Question: <URL>
I added a span right after the first table, but it didn't work as i expected, there is a gap between the table and the span, and the span width does not conform the first table's width too
This is the css for the span:
'''
.tieudecuoi
{
line-height:24px;
background-color: #80A5CE;
text-transform: uppercase;
color: #FFF;
font-weight: bold;
font-size: 12px;
margin-top: 0;
margin-bottom: 0;
padding-top:0px;
padding-bottom: 0;
width:300px !important;
}
'''

<URL>
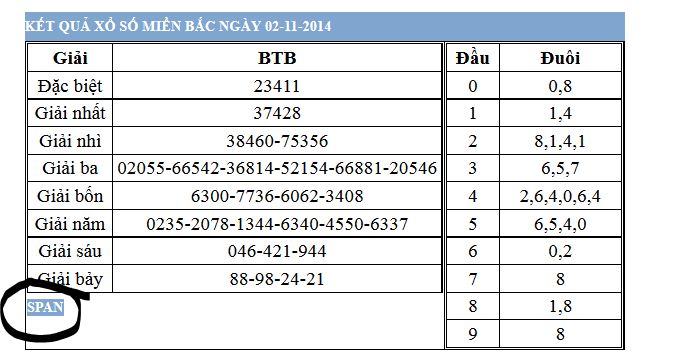
Answer: It works for me, like I mentioned in the comments, but I just tested it in Chrome...
: I changed the aproach a little bit, I am not sure if this is something you can do in your project, but if you do, it will give you the desire result. Please let me know if this is doable for you.
'''
.tieudecuoi {
background-color: #80A5CE;
text-transform: uppercase;
color: #FFF;
font-weight: bold;
font-size: 12px;
margin-top: 0;
margin-bottom: 0;
padding-top: 0px;
padding-bottom: 0;
}
body {
}
table, th, td, tr {
border-collapse: collapse;
border: 1px solid;
}
.tb {
width: 500px;
}
/*2 cell dau tien, xac dinh do rong*/
.tdkq {
width: 70%;
vertical-align: top;
}
.tddd {
width: 30%;
vertical-align: top;
}
/*bang ket qua va dau duoi*/
.tbkq {
width: 100%;
word-wrap: break-word;
table-layout: fixed;
float: left;
margin-bottom: 0;
padding-bottom: 0;
}
.tbdd {
width: 100%;
}
/*cot giai va ket qua cua bang ket qua*/
.trkq {
width: 100%;
}
.thkqgiai {
width: 20% !important;
}
.thkqso {
width: 80% !important;
}
.tdkqgiai {
text-align: center;
}
.tdkqso {
text-align: center;
word-wrap: break-word !important;
}
/*cot dau va duoi cua bang dau duoi*/
.thdddau {
width: 30%;
}
.thddduoi {
width: 70%;
}
/*tieu de cho bang kq*/
.tieudemien {
line-height: 24px;
background-color: #80A5CE;
text-transform: uppercase;
color: #FFF;
font-weight: bold;
font-size: 12px;
width: 500px;
margin-bottom: 0;
padding-bottom: 0;
}
'''
'''
<h2 class="tieudemien"> Ket qua xo so Mien Bac ngay 02-11-2014</h2>
<table class="tb">
<tbody>
<tr>
<td class="tdkq">
<table class="tbkq">
<tbody>
<tr class="trkq">
<th class="thkqgiai">Giai</th>
<th class="thkqso">BTB</th>
</tr>
<tr>
<td class="tdkqgiai">Dac biet</td>
<td class="tdkqso">23411</td>
</tr>
<tr>
<td class="tdkqgiai">Giai nhat</td>
<td class="tdkqso">37428</td>
</tr>
<tr>
<td class="tdkqgiai">Giai nh&#236;</td>
<td class="tdkqso">38460-75356</td>
</tr>
<tr>
<td class="tdkqgiai">Giai ba</td>
<td class="tdkqso">02055-66542-36814-52154-66881-20546</td>
</tr>
<tr>
<td class="tdkqgiai">Giai bon</td>
<td class="tdkqso">6300-7736-6062-3408</td>
</tr>
<tr>
<td class="tdkqgiai">Giai nam</td>
<td class="tdkqso"><PHONE>-6340-4550-6337</td>
</tr>
<tr>
<td class="tdkqgiai">Giai s&#225;u</td>
<td class="tdkqso">046-421-944</td>
</tr>
<tr>
<td class="tdkqgiai">Giai bay</td>
<td class="tdkqso">88-98-24-21</td>
</tr>
<tr>
<td colspan="2" class="tieudecuoi">
spadfj lkj lkj lkj lkj lkj lkj lkj lkj lkj lkj lkj lkj lkjn
</td>
</tr>
</tbody>
</table>
</td>
<td class="tddd">
<table class="tbdd">
<tbody>
<tr class="trkq">
<th class="thdddau">Dau</th>
<th class="thddduoi">Duoi</th>
</tr>
<tr>
<td class="tdkqgiai">0</td>
<td class="tdkqso">0,8</td>
</tr>
<tr>
<td class="tdkqgiai">1</td>
<td class="tdkqso">1,4</td>
</tr>
<tr>
<td class="tdkqgiai">2</td>
<td class="tdkqso">8,1,4,1</td>
</tr>
<tr>
<td class="tdkqgiai">3</td>
<td class="tdkqso">6,5,7</td>
</tr>
<tr>
<td class="tdkqgiai">4</td>
<td class="tdkqso">2,6,4,0,6,4</td>
</tr>
<tr>
<td class="tdkqgiai">5</td>
<td class="tdkqso">6,5,4,0</td>
</tr>
<tr>
<td class="tdkqgiai">6</td>
<td class="tdkqso">0,2</td>
</tr>
<tr>
<td class="tdkqgiai">7</td>
<td class="tdkqso">8</td>
</tr>
<tr>
<td class="tdkqgiai">8</td>
<td class="tdkqso">1,8</td>
</tr>
<tr>
<td class="tdkqgiai">9</td>
<td class="tdkqso">8</td>
</tr>
</tbody>
</table>
</td>
</tr>
</tbody>
</table>
'''